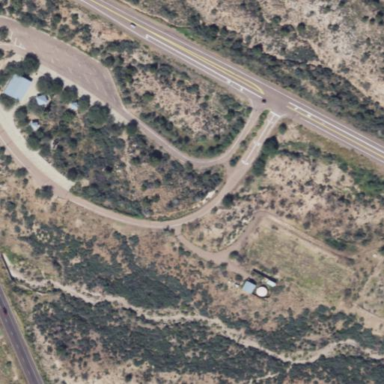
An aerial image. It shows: Rest area on the road.